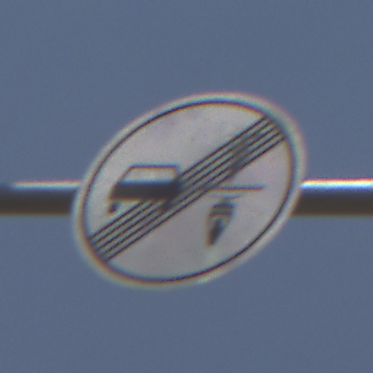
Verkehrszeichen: EndeVerbotUeberholenEinspurigeFahrzeuge
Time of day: Midday
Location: Outdoor (Nature)
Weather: PartlyCloudy
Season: NotSpecified
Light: Natural